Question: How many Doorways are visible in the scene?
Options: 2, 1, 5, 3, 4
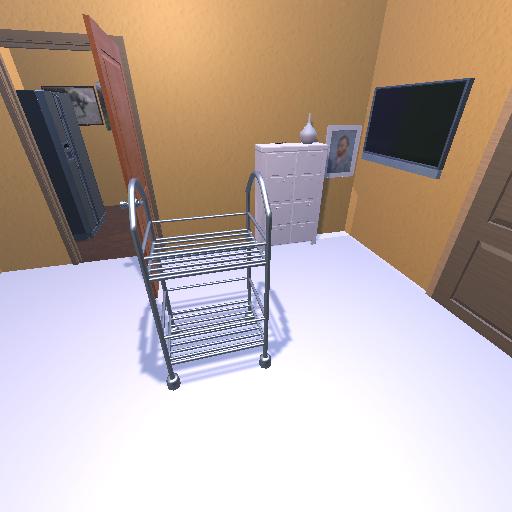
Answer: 2